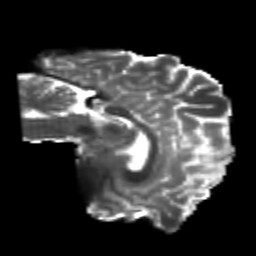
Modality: T2w
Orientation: sagittal
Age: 22
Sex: male
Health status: healthy
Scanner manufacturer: philips
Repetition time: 7.384 s
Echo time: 0.08599 s